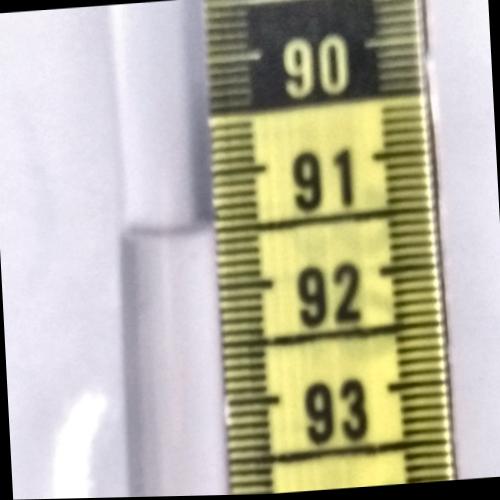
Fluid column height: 91.5 cm